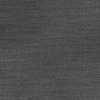
Atmospheric dust classification: dusty